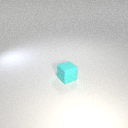
small cyan rubber cube